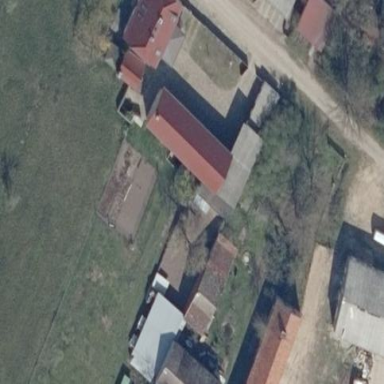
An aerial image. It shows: Rural barn.